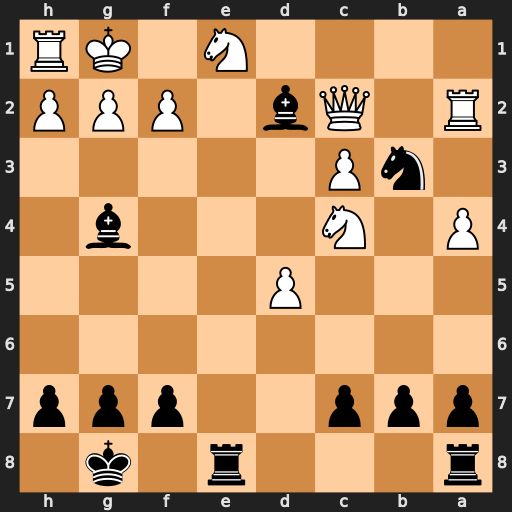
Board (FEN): r3r1k1/ppp2ppp/8/3P4/P1N3b1/1nP5/R1Qb1PPP/4N1KR
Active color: b
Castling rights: -
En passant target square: -
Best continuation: Rxe1#